Question: what am i doing wrong here a want to build a navigation based on userRole
UPDATE: result are object

gives me this back
'''
function activate() {
console.log(appsecurity.userInfo());
if (typeof (appsecurity.userInfo()) === 'Administrator'){
return privateAccess();
} else {
return publicAccess();
}
router.on('router:route:not-found', function (fragment) {
logError('No Route Found', fragment, true);
});
}
var courses = [
{ route: '', title:'Welcome', moduleId: 'viewmodels/welcome', nav: true, type: 'guest' , authorize: ["User", "Administrator"]},
{ route: 'flickr', moduleId: 'viewmodels/flickr', nav: true, authorize: ["User"] },
{ route: 'youtube', moduleId: 'viewmodels/youtube', nav: true, type: 'member' },
{ route: 'facebook', moduleId: 'viewmodels/facebook', nav: true, authorize: ["Administrator"] },
{ route: 'skype', moduleId: 'viewmodels/skype', nav: true, authorize: ["User", "Administrator"] }
] ;
var acceptedTypes = ["Administrator", "Visitor"];
var result = (function(authTypes) {
var results = [], i, j, k, works;
for(i=0; i<courses.length; i++) {
if(courses[i]&&courses[i].authorize&&courses[i].authorize.length) {
works = false;
for(j=0; j<courses[i].authorize.length; j++) {
for(k=0; k<authTypes.length; k++) {
works = works || courses[i].authorize[j] === authTypes[k];
}
}
if(works)
results.push(courses[i]);
}
}
return results;
}) (acceptedTypes);
console.log(JSON.stringify(result));
function privateAccess() {
return router.map(result) // Map the routes
.buildNavigationModel() // Finds all nav routes and readies them
//TODO!?: .mapUnknownRoutes("notfound","notfound")
.mapUnknownRoutes('account/login', 'not-found')
.activate(); // Activate the router
//.activate({ pushState: true });
}
'''
then this will not work the is and i can not see any error in the console
'''
var routesArray = JSON.stringify(result);
router.makeRelative({ moduleId: 'viewmodels' }); // router will look here for viewmodels by convention
router.map(routesArray).buildNavigationModel();
return router.makeRelative({ moduleId: 'viewmodels' }).map(routesArray).mapUnknownRoutes('account/login', 'not-found').buildNavigationModel();
'''
but this will work
'''
router.makeRelative({ moduleId: 'viewmodels' }); // router will look here for viewmodels by convention
router.map([
{ route: '', title:'Welcome', moduleId: 'viewmodels/welcome', nav: true, type: 'guest' , authorize: ["User", "Administrator"]},
{ route: 'flickr', moduleId: 'viewmodels/flickr', nav: true, authorize: ["User"] },
{ route: 'youtube', moduleId: 'viewmodels/youtube', nav: true, type: 'member' },
{ route: 'facebook', moduleId: 'viewmodels/facebook', nav: true, authorize: ["Administrator"] }
{ route: 'skype', moduleId: 'viewmodels/skype', nav: true, authorize: ["User", "Administrator"] }
]).buildNavigationModel();
return router;
'''
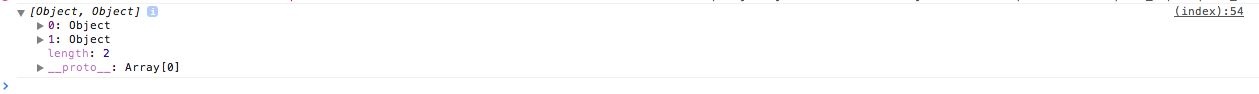
Answer: The comment from @mike-samuel is right. 'JSON.stringify' will return you a string. When you pass a string to the router, it presumes that the string represents route. Here's the code from 'router.map'; in your case you're using 'route' as a string, and you're not passing in a 'config' object, so the router will create a config for you and set your "route" (stringified array) as the route parameter:
'''
router.map = function(route, config) {
if (system.isArray(route)) {
for (var i = 0; i < route.length; i++) {
router.map(route[i]);
}
return router;
}
if (system.isString(route) || system.isRegExp(route)) {
if (!config) {
config = {};
} else if (system.isString(config)) {
config = { moduleId: config };
}
config.route = route;
} else {
config = route;
}
return mapRoute(config);
};
'''
The router will later go on to try and make a regular expression out of your array and I can only imagine that things are getting messy from here.
It seems suspicious that you're using JSON.stringify to convert whatever object to an "array" (its actually converting it to a string). What was the object beforehand? If its an array already then you should be able to pass it directly to the router:
'''
// Map the result directly - do not stringify!
router.map(result).buildNavigationModel();
'''
Alternatively, if the result is a string then you'd likely want to do a JSON.parse:
'''
// PARSE the result string as an array
var routesArray = JSON.parse(result);
router.makeRelative({ moduleId: 'viewmodels' });
router.map(routesArray).buildNavigationModel();
'''
By the way I can't see where your 'router' is being declared but I presume that somewhere you're making it a child router rather than trying to use the root router?
'''
router = rootRouter.createChildRouter()
'''
# EDIT
Based on your updated code, I copied it into my application as follows:
'''
var courses = [
{ route: '', title: 'Welcome', moduleId: 'viewmodels/welcome', nav: true, type: 'guest', authorize: ["User", "Administrator"] },
{ route: 'flickr', moduleId: 'viewmodels/flickr', nav: true, authorize: ["User"] },
{ route: 'youtube', moduleId: 'viewmodels/youtube', nav: true, type: 'member' },
{ route: 'facebook', moduleId: 'viewmodels/facebook', nav: true, authorize: ["Administrator"] },
{ route: 'skype', moduleId: 'viewmodels/skype', nav: true, authorize: ["User", "Administrator"] }
];
var acceptedTypes = ["Administrator", "Visitor"];
var result = (function (authTypes) {
var results = [], i, j, k, works;
for (i = 0; i < courses.length; i++) {
if (courses[i] && courses[i].authorize && courses[i].authorize.length) {
works = false;
for (j = 0; j < courses[i].authorize.length; j++) {
for (k = 0; k < authTypes.length; k++) {
works = works || courses[i].authorize[j] === authTypes[k];
}
}
if (works)
results.push(courses[i]);
}
}
return results;
})(acceptedTypes);
console.log(JSON.stringify(result));
var child = rootRouter.createChildRouter();
child.map(result).buildNavigationModel();
var nav = child.navigationModel;
debugger;
'''
At the debugger, when I evaluated 'nav()' there were three links in there, and I was able to bind them to my view. There were a few mismatched quotes in your original source code - perhaps that's what was throwing you?